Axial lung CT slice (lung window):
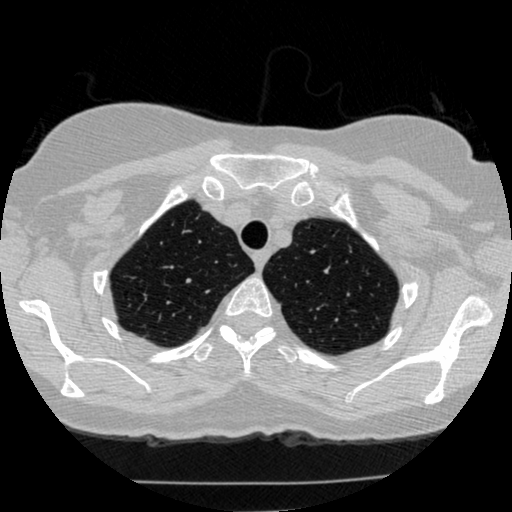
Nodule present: no